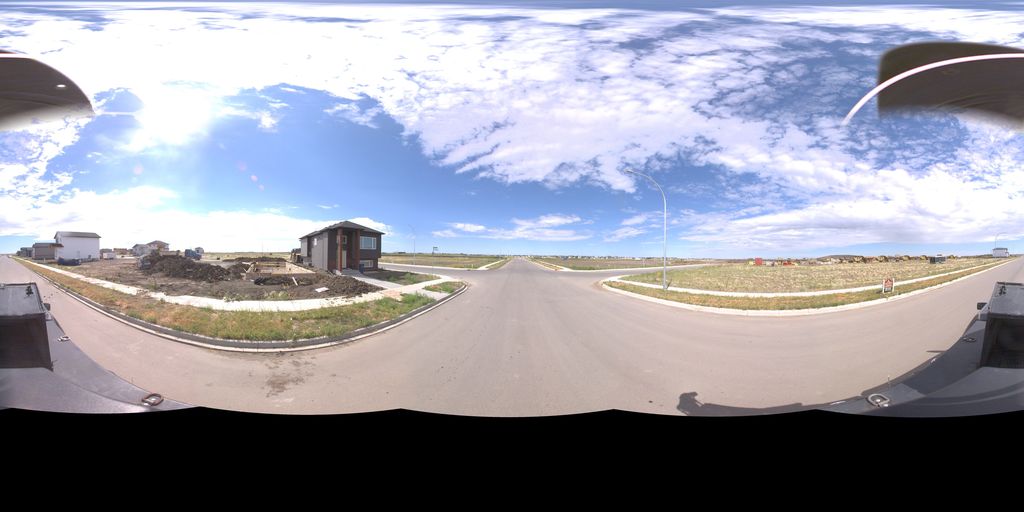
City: saskatoon